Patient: sex M, age 73
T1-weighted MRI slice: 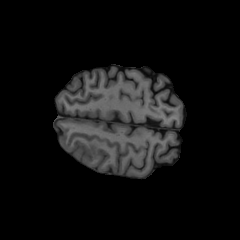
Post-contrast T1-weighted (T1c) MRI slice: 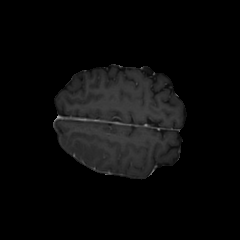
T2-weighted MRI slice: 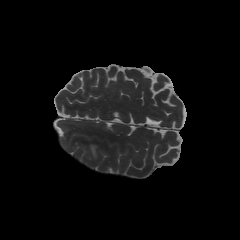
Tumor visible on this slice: yes
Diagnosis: Glioblastoma, IDH-wildtype
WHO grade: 4